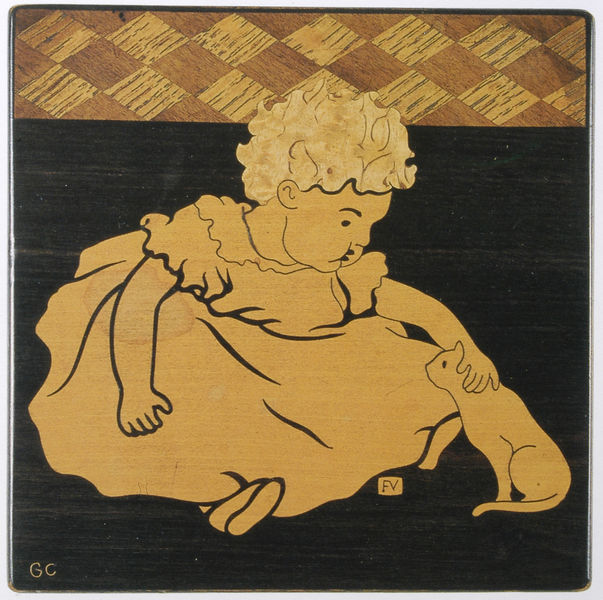
Titel: Bonbonniere
Künstler: Félix Vallotton
Institution: (Privatbesitz)
Schlagwörter: fuß, hand, gelb, mädchen, ocker, sitzen, braun, hintergrund, holz, kleid, mund, nase, ohr, profil, schwarz, tisch, zeichnung, rot, tier, beige, karo, muster, ornament, schachbrett, schachbrettmuster, teppich, wand, arm, arme, augen, kragen, ärmel, porträt, signatur, boden, auge, haare, sitzend, kind, kontrast, locken, schwanz, holzschnitt, seitlich, wangen, parkett, moderne, backen, flächen, modern, linien, baby, rand, jugendstil, tapete, spielen, rüschen, umriss, karos, katze, tusche, linie, jugend, haustier, druck, linolschnitt, schnitt, simplicissimus, comic, grafisch, fliesen, flur, hallo, schuh, graphisch, tinte, einlegearbeit, einlegearbeiten, fleck, fornier, fuck, henri, henri toulouse-lautrec, intarsie, intarsien, iplakat, karomuster, kathe, kleidchen, kleinkind, kollage, kätzchen, liniar, off, schmusen, schnitzerei, spielend, streicheln, streichelnd, tierlieb, toulouse-lautrec, wasserfleck, würfel, zuneigung, rauten, zärtlich, fv, 1900, intarisie, gc